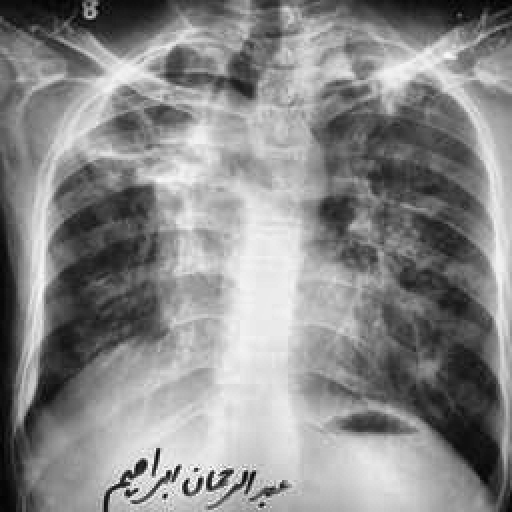
Finding: TUBERCULOSIS